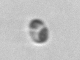
Label: nanoplankton_mix